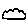
Label: cloud